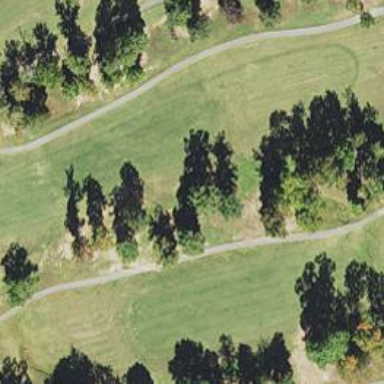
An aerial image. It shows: Pathway for golf carts.